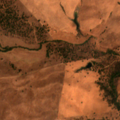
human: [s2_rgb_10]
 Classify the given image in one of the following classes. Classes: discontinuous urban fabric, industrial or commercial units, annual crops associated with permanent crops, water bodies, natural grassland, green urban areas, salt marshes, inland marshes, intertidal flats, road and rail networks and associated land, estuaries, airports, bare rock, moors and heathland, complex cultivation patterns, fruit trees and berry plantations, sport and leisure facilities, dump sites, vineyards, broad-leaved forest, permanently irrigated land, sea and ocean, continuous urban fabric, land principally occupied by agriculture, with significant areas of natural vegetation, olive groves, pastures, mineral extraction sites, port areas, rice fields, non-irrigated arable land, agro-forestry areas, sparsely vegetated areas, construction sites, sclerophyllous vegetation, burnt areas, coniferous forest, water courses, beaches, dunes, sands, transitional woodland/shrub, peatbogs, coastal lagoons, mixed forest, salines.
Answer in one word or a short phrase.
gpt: non-irrigated arable land, agro-forestry areas